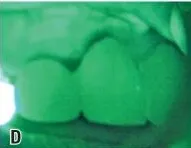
Clinical and fluorescence images referring to consultations: initial, follow-up with 15 and 30 days. ; After 30 days of the initial consultation, the same region showed an absence of reddish fluorescence.
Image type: radiology (x_ray)